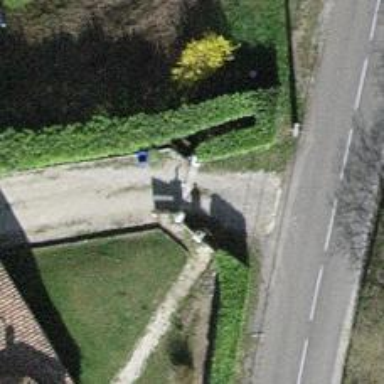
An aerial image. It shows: Gate.